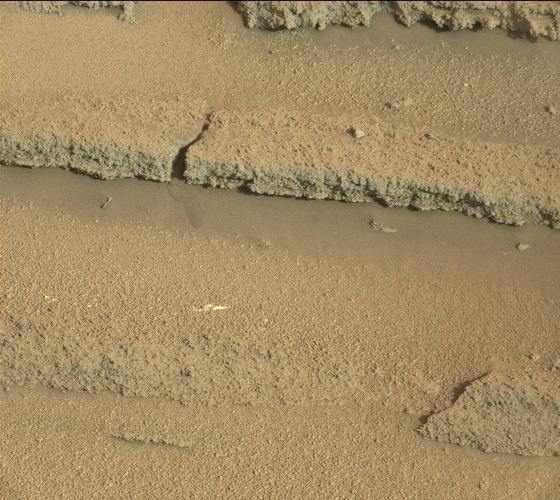
Terrain classes present: Bedrock, Gravel / Sand / Soil, Shadow